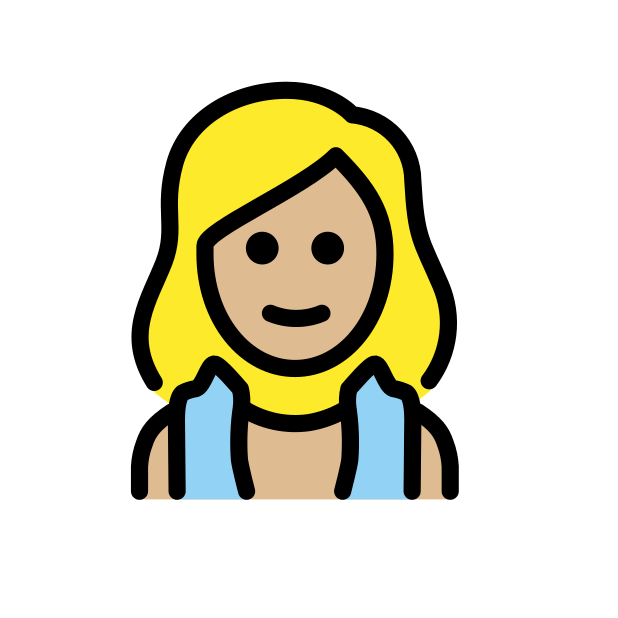
woman in steamy room: medium-light skin tone